Interaction volume radius: 5 \u00c5
Interaction volume height: 20 \u00c5
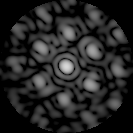
Disorder parameter: 0.4841